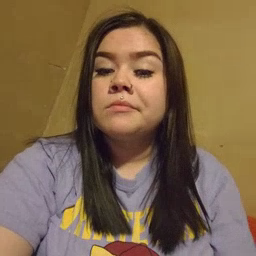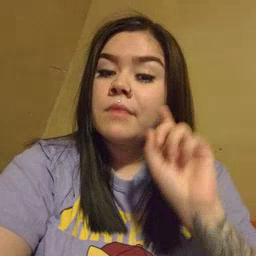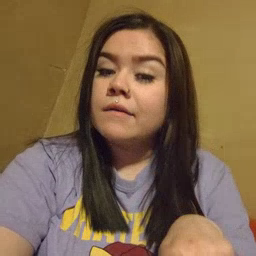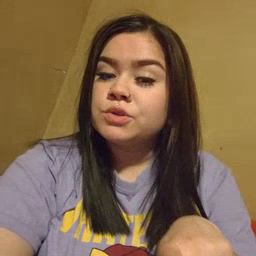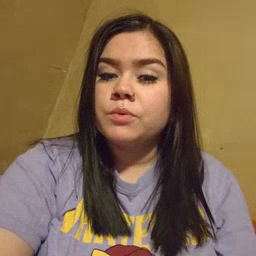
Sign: haveto